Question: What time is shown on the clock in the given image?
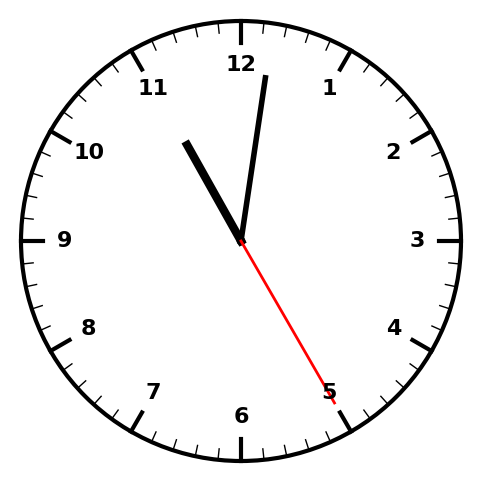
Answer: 11:01:25